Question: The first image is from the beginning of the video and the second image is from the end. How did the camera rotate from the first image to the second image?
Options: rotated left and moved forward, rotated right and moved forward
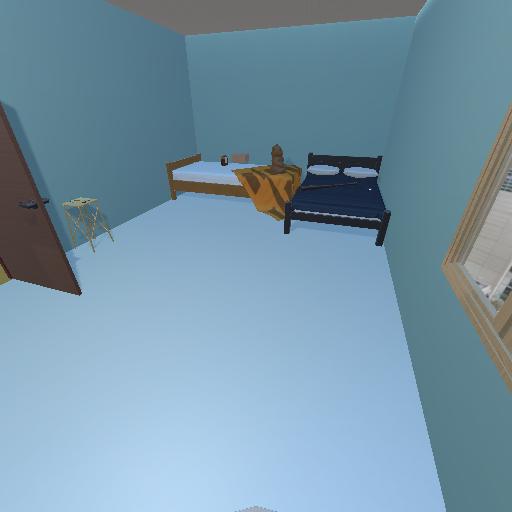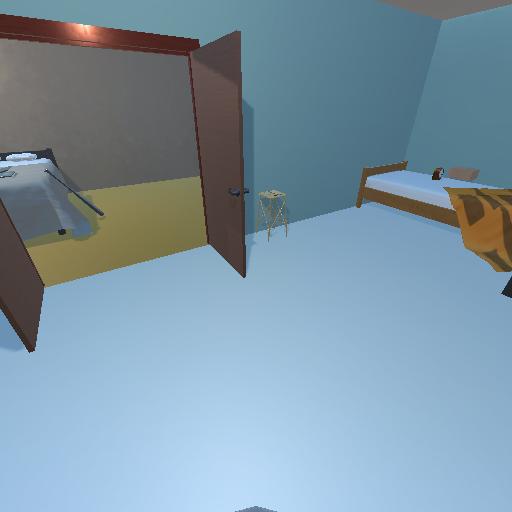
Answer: rotated left and moved forward